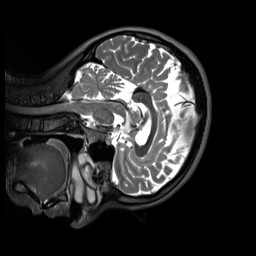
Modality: T2w
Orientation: sagittal
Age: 33
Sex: female
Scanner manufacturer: siemens
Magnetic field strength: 3 T
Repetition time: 3.2 s
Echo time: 0.412 s